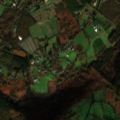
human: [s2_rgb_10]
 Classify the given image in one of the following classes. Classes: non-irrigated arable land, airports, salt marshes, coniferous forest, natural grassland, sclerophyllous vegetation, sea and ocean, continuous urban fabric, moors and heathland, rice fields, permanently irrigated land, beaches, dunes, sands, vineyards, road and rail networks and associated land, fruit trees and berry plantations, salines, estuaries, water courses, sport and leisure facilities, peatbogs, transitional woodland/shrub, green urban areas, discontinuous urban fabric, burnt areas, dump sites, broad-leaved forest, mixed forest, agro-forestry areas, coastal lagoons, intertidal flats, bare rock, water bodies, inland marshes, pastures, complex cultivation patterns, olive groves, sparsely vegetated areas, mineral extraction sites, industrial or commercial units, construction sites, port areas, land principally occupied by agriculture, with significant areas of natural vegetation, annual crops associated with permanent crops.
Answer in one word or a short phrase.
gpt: pastures, land principally occupied by agriculture, with significant areas of natural vegetation, broad-leaved forest, coniferous forest, moors and heathland